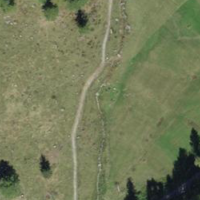
EUNIS habitat code: 23
Species observed at this site:
Aporia crataegi
Phoenicurus ochruros